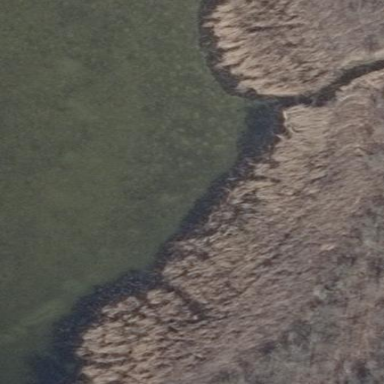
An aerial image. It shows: Reedbed wetland area.